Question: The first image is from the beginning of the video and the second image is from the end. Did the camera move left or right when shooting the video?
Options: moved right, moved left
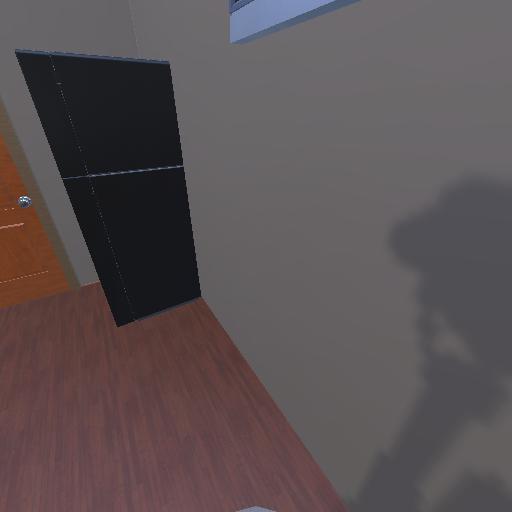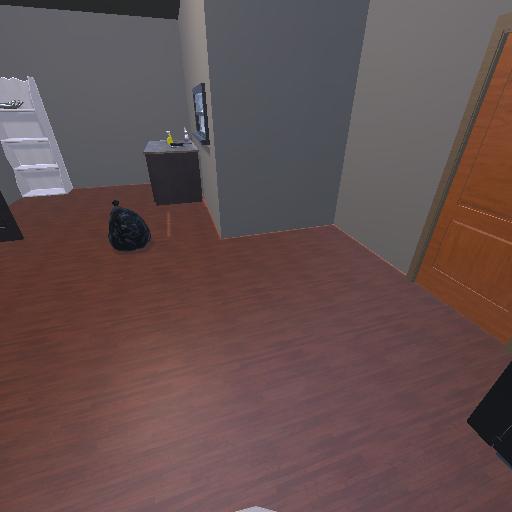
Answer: moved right